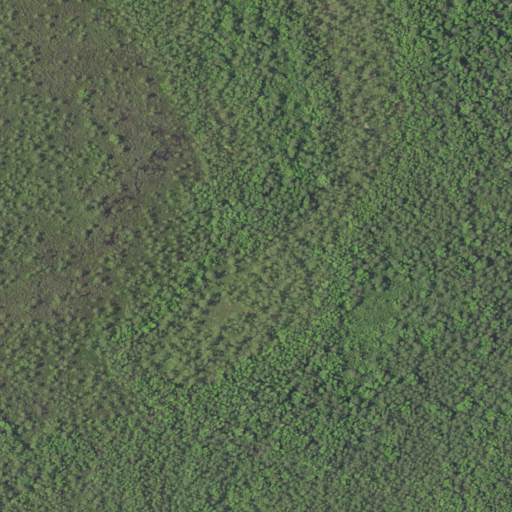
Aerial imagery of island in North Carolina named Moon Island containing woody wetlands and herbaceous wetlands